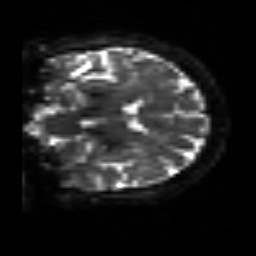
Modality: sbref
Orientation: coronal
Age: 62
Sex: female
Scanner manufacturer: siemens
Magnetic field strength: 3 T
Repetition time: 3.2 s
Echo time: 0.081 s